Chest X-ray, AP view. Patient: 10 years old, sex F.
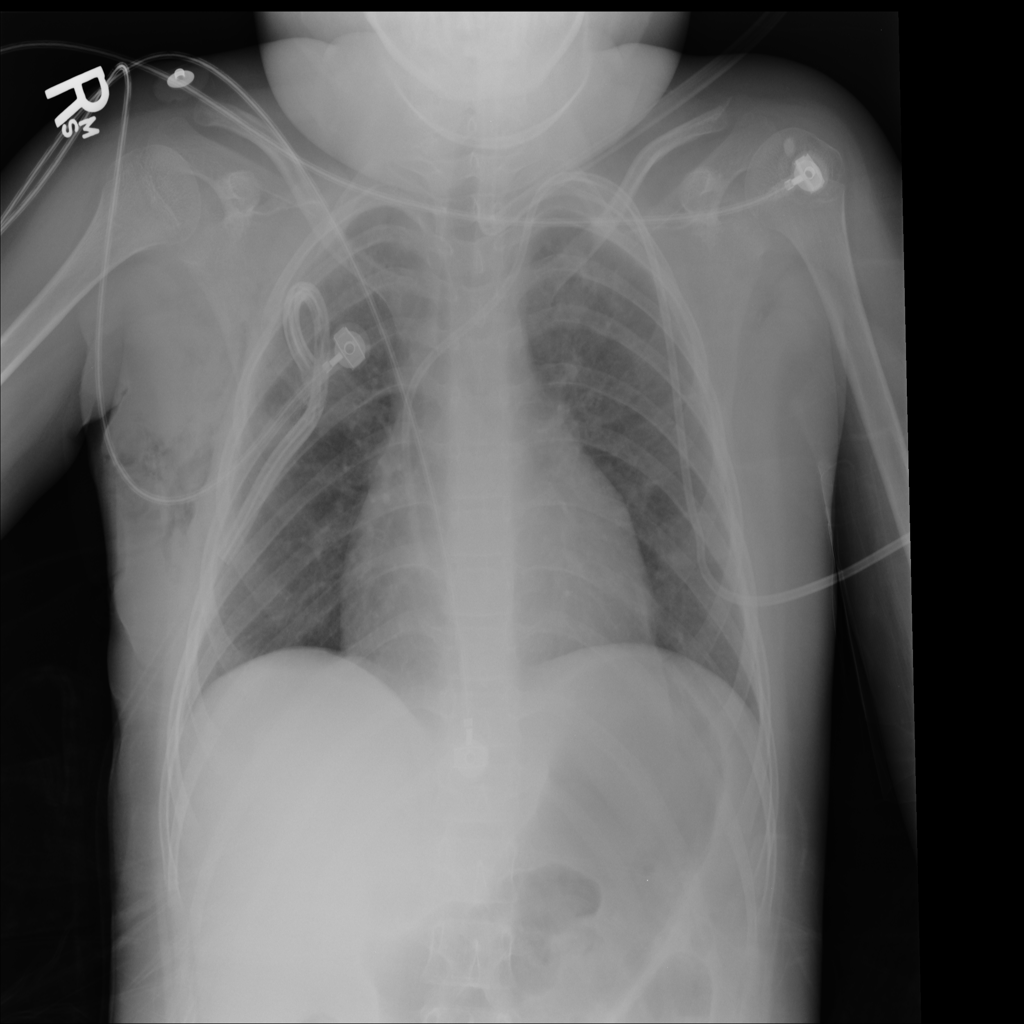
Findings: Infiltration